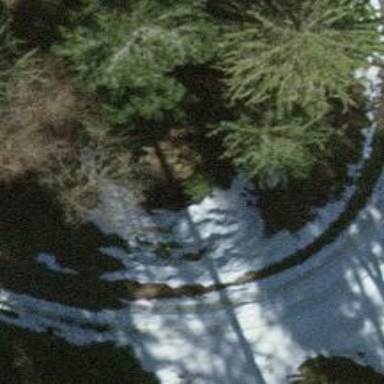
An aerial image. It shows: Culvert tunnel.